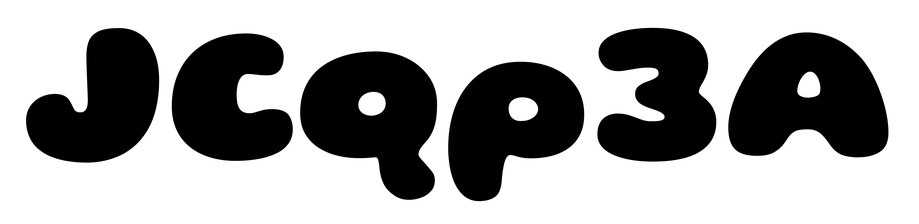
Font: Gluten_Black